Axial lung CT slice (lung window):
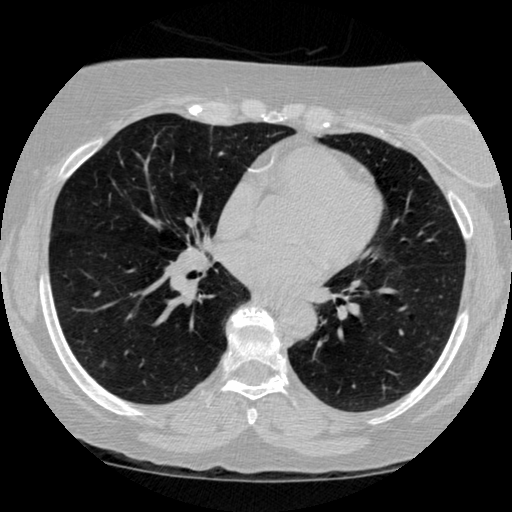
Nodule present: no